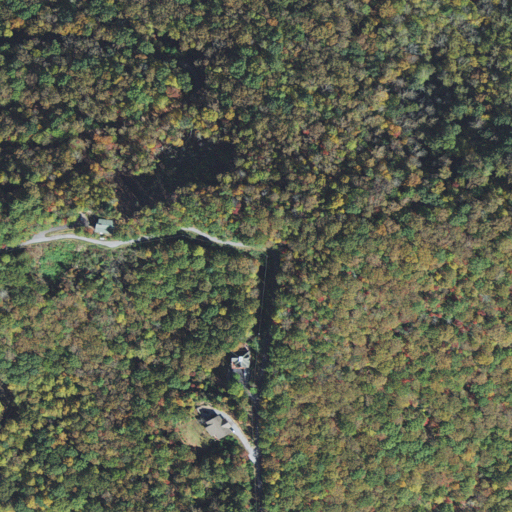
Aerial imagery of mountain in North Carolina named Mill Knob containing deciduous forest, open development, mixed forest, and low intensity development